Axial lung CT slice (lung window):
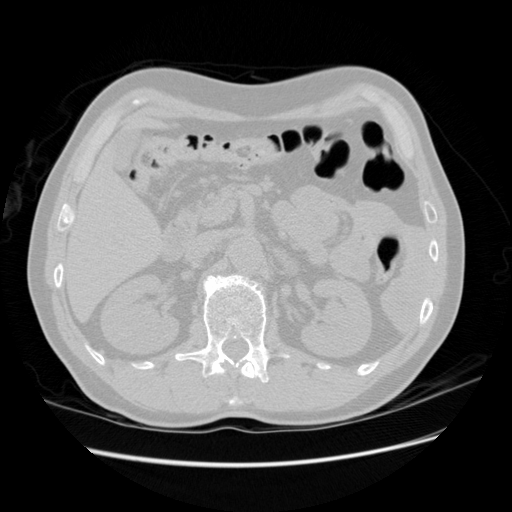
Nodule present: no